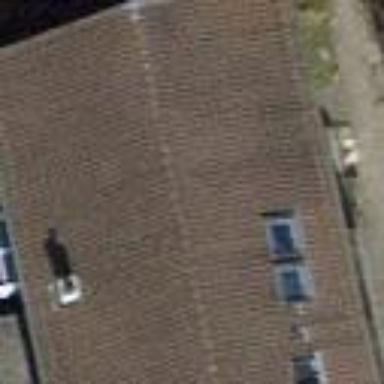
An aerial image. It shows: Building with tiled roof.